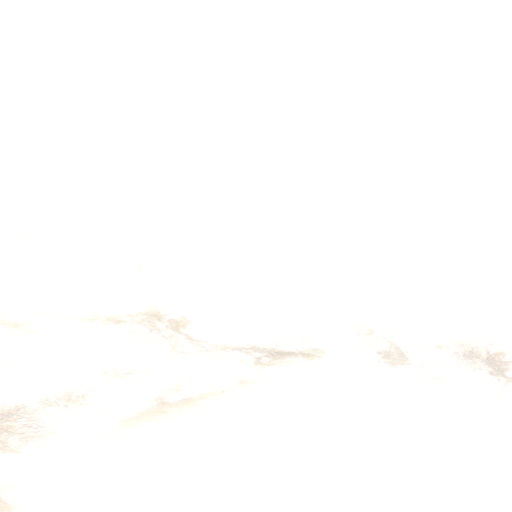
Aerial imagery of mountain in Alaska named Picket Gate Crags containing only unknown